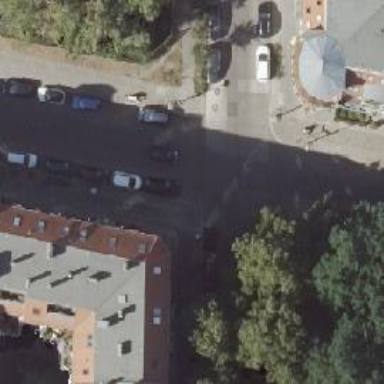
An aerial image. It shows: Residential road with asphalt surface. There are separate sidewalks on both sides and parallel on-street parking lanes on both sides.